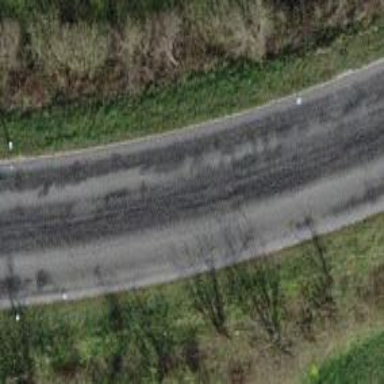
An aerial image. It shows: Tertiary road.